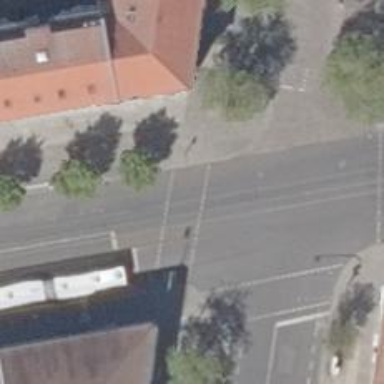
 and the sidewalk surface is made of sett."